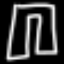
Label: pants